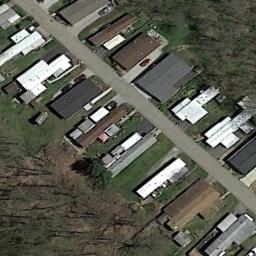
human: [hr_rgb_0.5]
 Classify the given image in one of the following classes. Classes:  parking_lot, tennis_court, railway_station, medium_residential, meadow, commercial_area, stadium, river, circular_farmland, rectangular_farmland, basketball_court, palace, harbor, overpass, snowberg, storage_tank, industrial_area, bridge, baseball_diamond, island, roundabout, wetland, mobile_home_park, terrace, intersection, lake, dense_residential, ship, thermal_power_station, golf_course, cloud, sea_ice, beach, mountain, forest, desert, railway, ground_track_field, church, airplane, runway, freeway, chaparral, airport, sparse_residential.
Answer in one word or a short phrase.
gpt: mobile_home_park